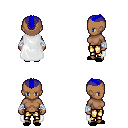
a pixel art fantasy rpg character, female body template, human, dark skin, white cape, gold greaves, blue short mohawk hairstyle, white cloth bandages, black slippers, four views (front, back, left, right), 2x2 character sprite sheet, small pixel art, hard edges, no anti-aliasing